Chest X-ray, AP view. Patient: 30 years old, sex F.
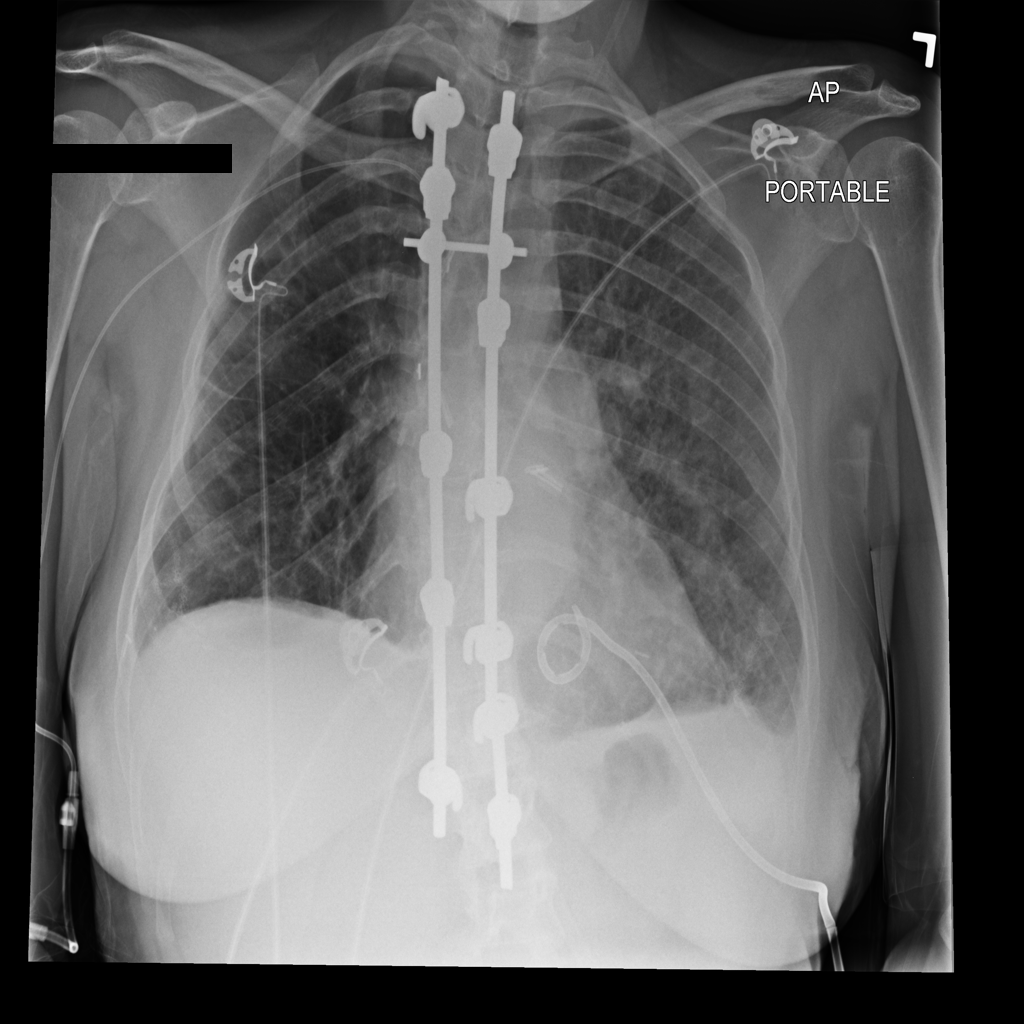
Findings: Effusion, Infiltration